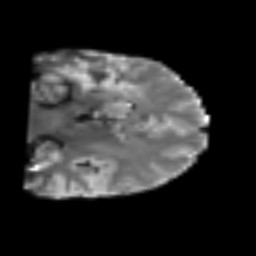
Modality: T2w
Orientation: coronal
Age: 43
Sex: male
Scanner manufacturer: siemens
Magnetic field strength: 3 T
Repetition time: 6.1 s
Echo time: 0.101 s